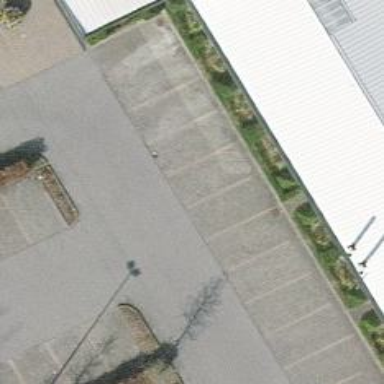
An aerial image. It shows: Parking aisle designated as service road.